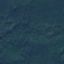
Land use / land cover class: Forest